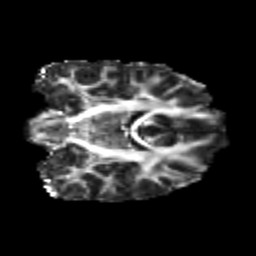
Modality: FA
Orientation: coronal
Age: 19
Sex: female
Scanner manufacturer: siemens
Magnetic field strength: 3 T
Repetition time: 3.5 s
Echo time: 0.113 s